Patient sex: M
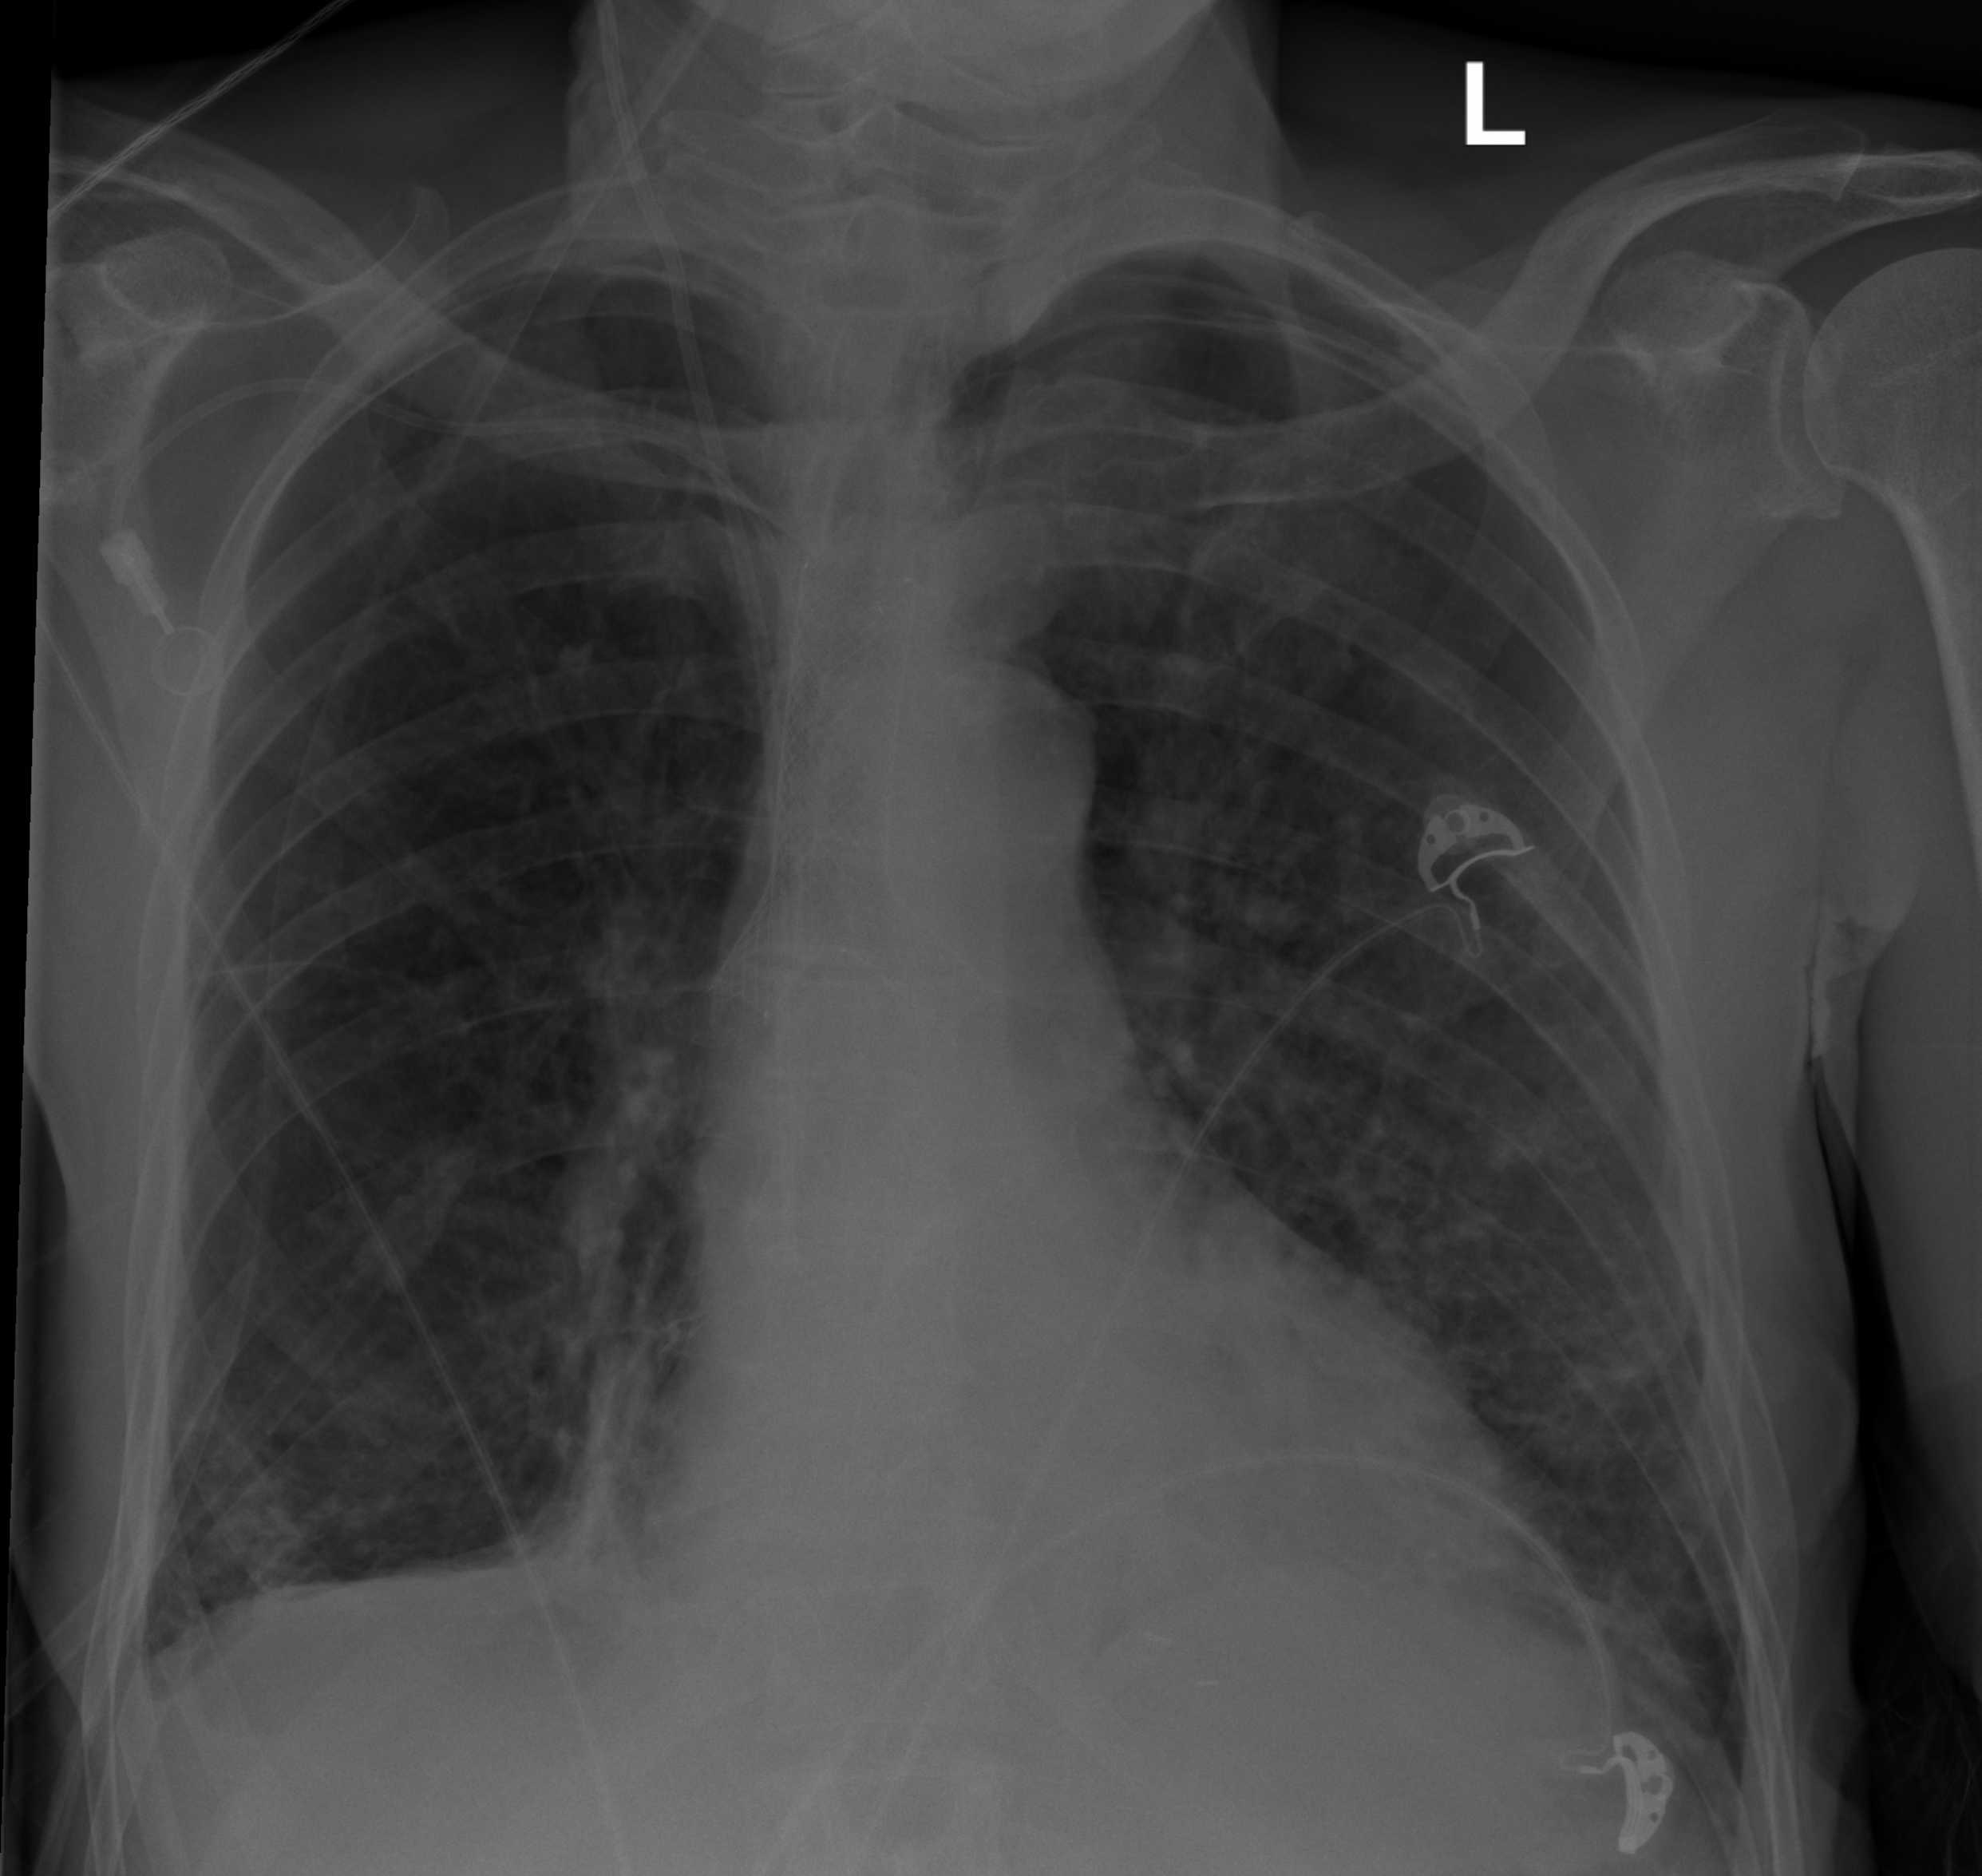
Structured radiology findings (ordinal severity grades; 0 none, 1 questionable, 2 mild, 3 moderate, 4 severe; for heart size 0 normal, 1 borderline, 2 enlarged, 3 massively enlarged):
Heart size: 1
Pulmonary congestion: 0
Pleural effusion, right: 2
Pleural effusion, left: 2
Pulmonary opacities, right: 0
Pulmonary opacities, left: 2
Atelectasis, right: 2
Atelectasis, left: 2